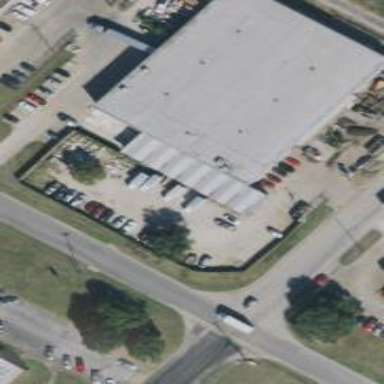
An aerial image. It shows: Commercial building.